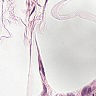
Metastatic tissue present: no